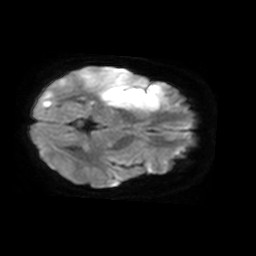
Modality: TRACE
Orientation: axial
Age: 31
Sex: female
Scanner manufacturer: philips
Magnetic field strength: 1.5 T
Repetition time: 4.81 s
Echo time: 0.07764 s